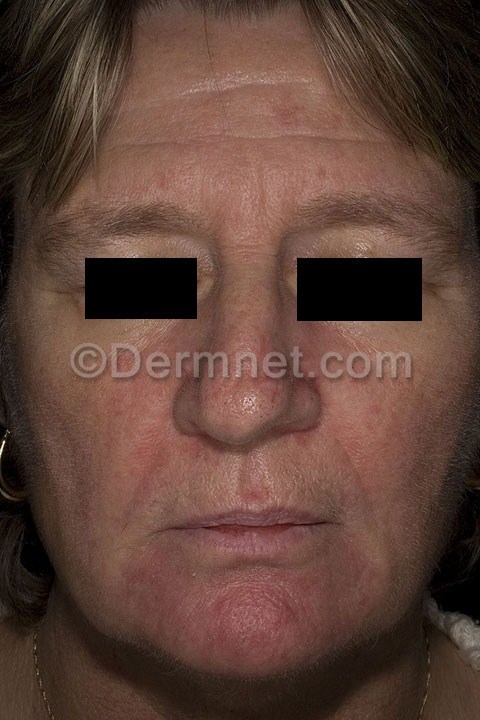
Disease: Psoriasis pictures Lichen Planus and related diseases